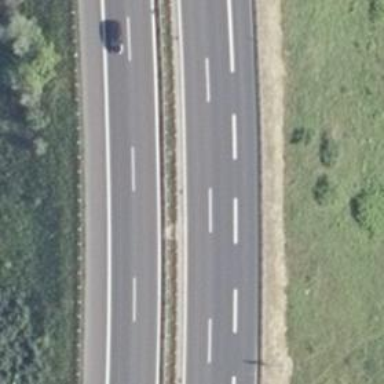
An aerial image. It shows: This is trunk highway with motorroad.